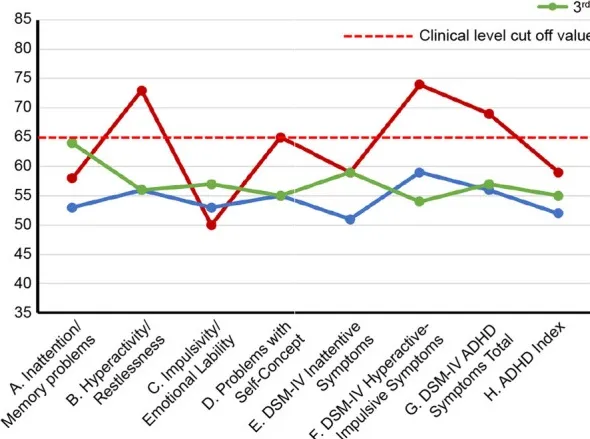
Changes in CAARS scores along the course of treatment. CAARS-S.
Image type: pathology (immunostaining)